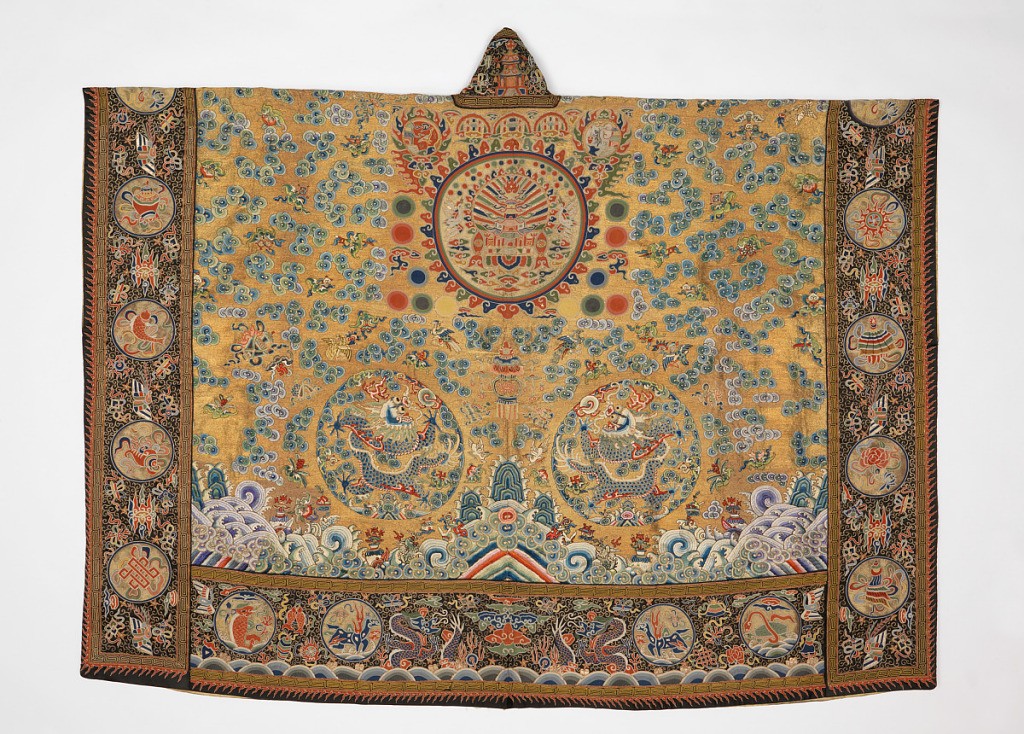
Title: Daoist priest's robe
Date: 19th century
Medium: silk, metallic yarns Technique: embroidered in couching, satin, stem and knotted stitches on 7/1 satin foundation Label: silk satin embroidered with silk and metallic yarns in couching, satin, stem and knotted stitches
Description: Robe in the form of a large rectangle composed of widths of fabric which are continuous from the front hem over the shoulder to the back hem. The garment is open down the center front, and the front borders are continuous with the neck band. The borders on the outside edges are also continuous over the arm, and have openings for the hands.
Each front panel contains two medallions with a full-face dragon chasing a magic pearl in the sky above a mountain.
On the back, in the upper center is a large medallion with the "sacred Pagoda" (Lamaist) plus two small medallions, one with a representation of the sun, the other the moon. Below are two large medallions each with a profile dragon chasing a magic pearl in the sky above a mountain. These three large medallions on the back are placed above mountains raising out of a foaming sea. The entire field of the front and back panels is filled with clouds, auspicious symbols, and bats carring symbols. The background is metallic gold with the pattern in colored silks. The vertical borders on the front and back contain medallions with the 8 Buddhist Emblems in colors on a black background. The bottom bands on front and back have dragons raising out of the sea, medallions containing either a carp, turtle with snake, or Ch'i-lins, plus other auspicious symbols in colors on a black background.
Many of the popular and commonly used Chinese symbols are used including the 8 Buddhist emblems, those of the Taoist Immortals, 12 Imperial, and 100 Antiques.
The entire pattern is embroidered, as is the background on the front and back panels (the background of the borders and bands is the foundation fabric). The entire robe is lined with silk 8-harness satin damask with an all-over pattern of clouds (Ming type) in greenish-yellow and tan. There are two embroidered yellow silk pointed tabs and one button with loop on the edge of the opening.